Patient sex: M
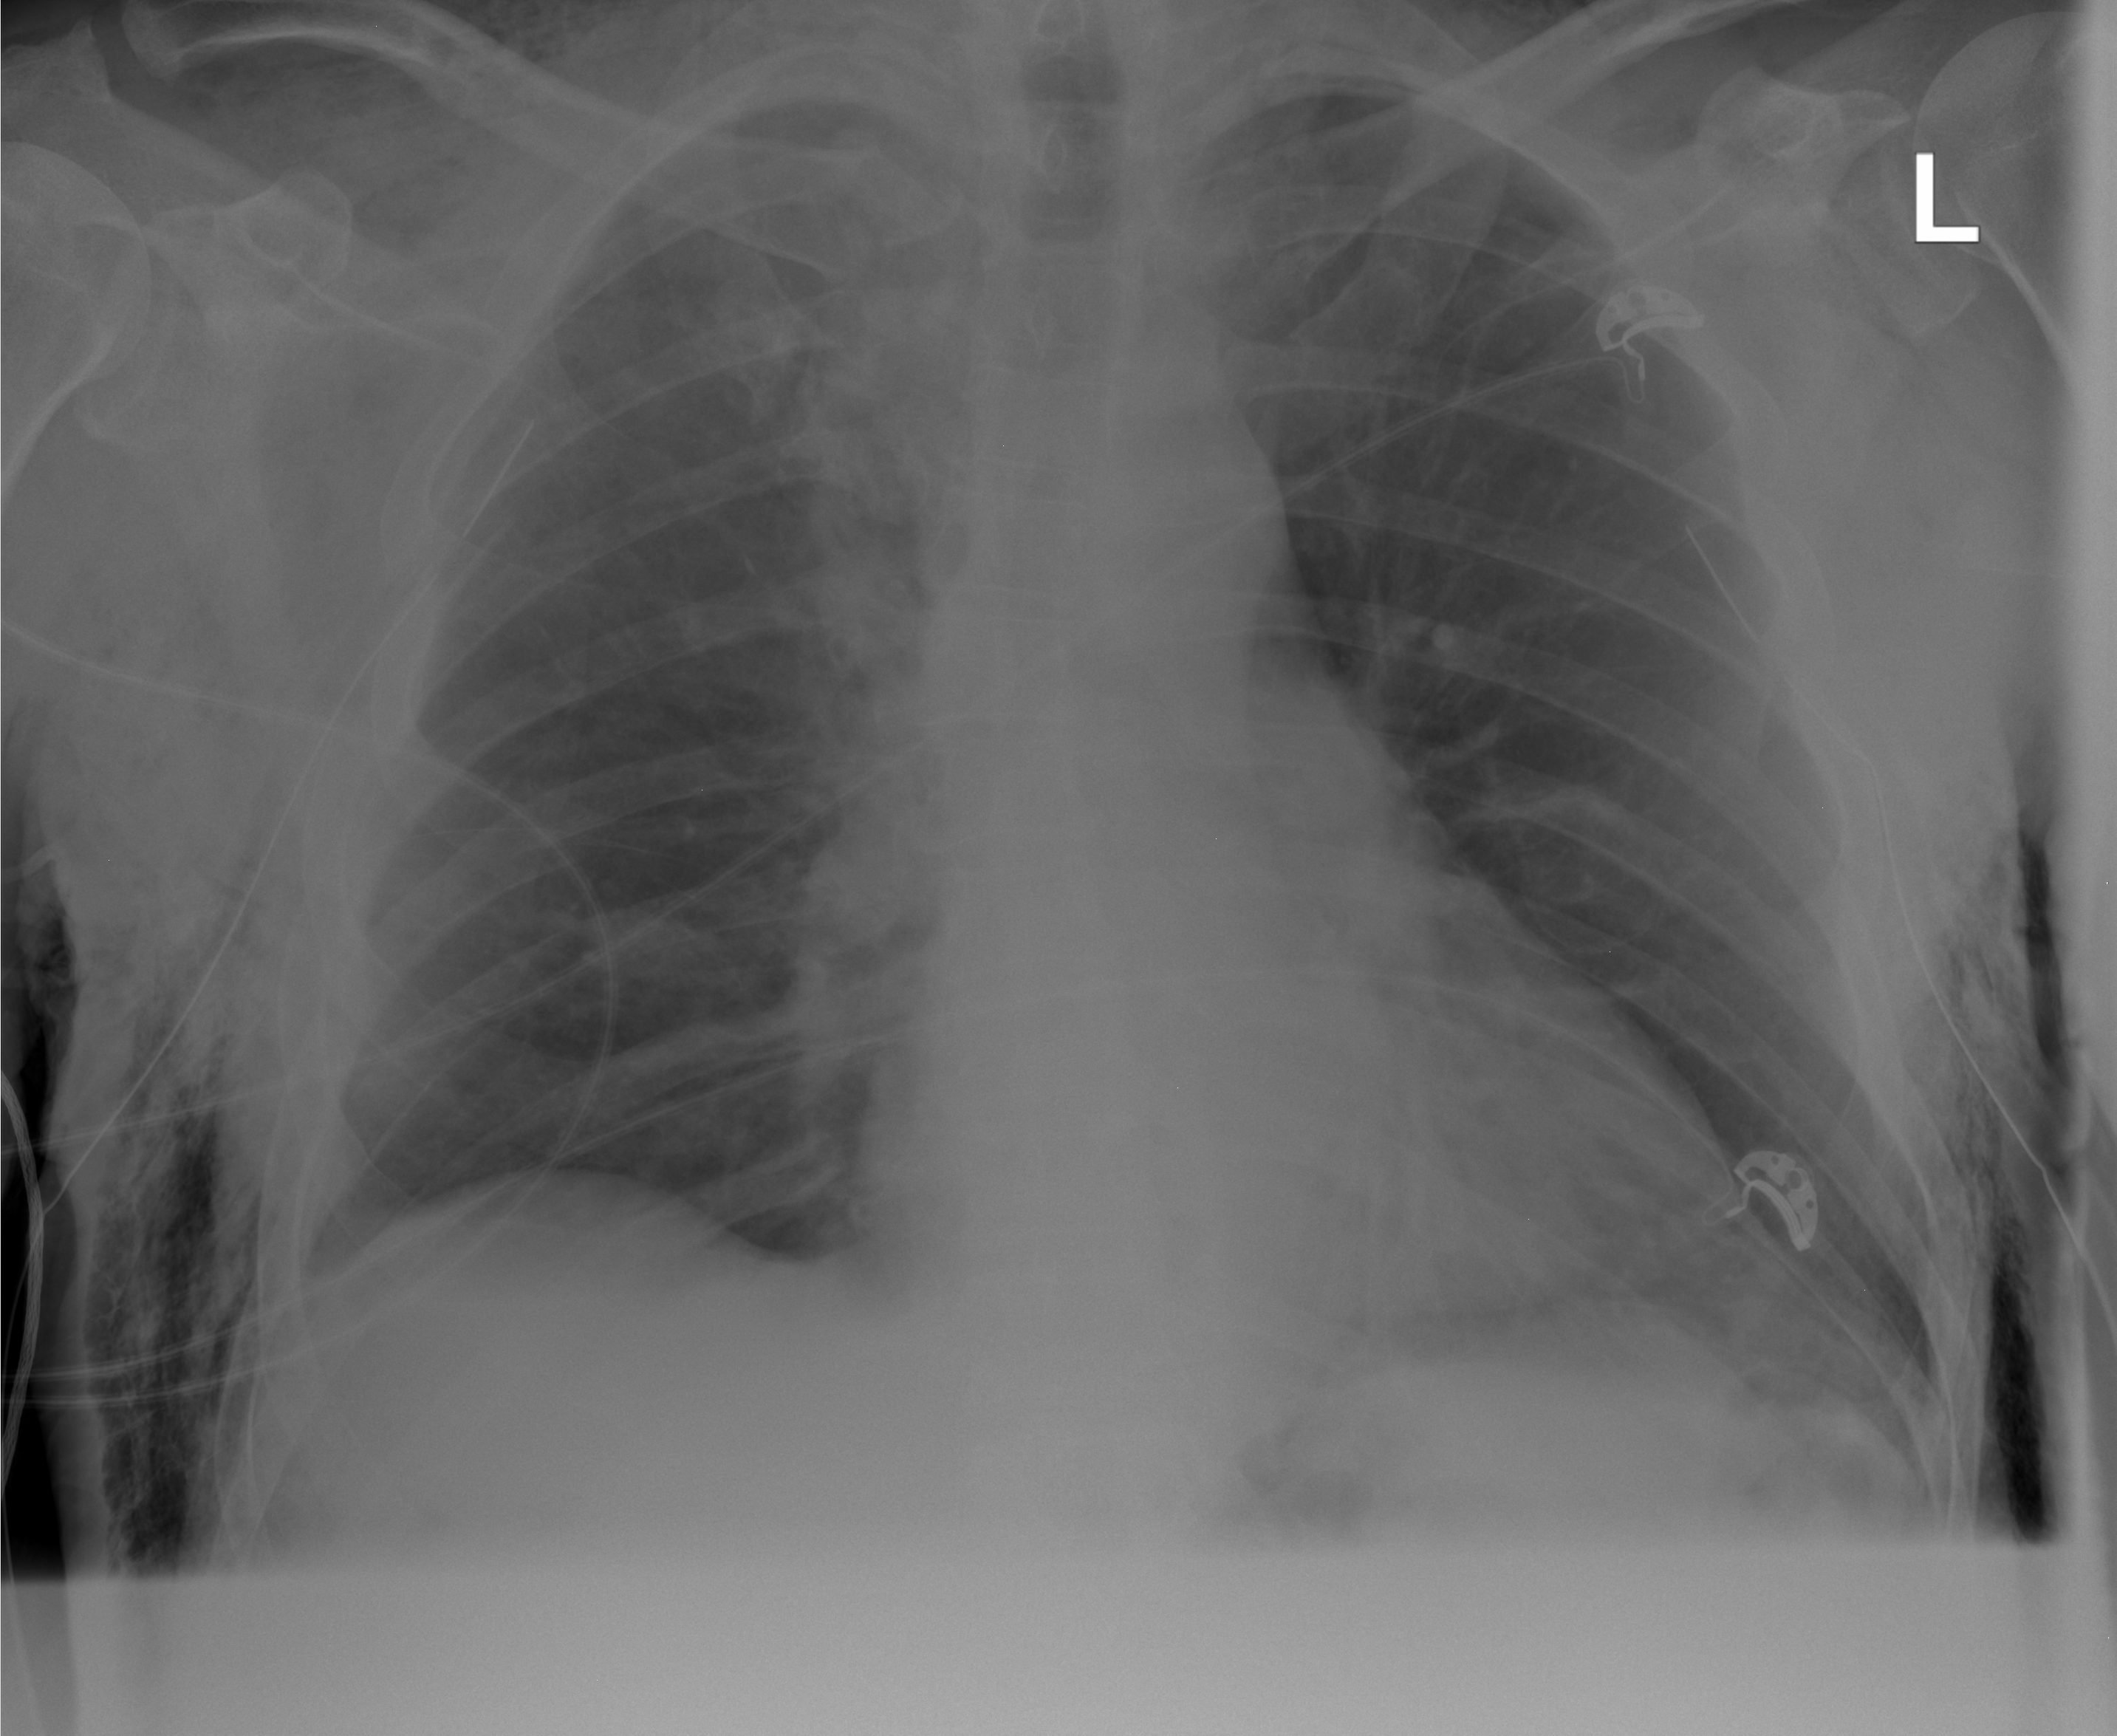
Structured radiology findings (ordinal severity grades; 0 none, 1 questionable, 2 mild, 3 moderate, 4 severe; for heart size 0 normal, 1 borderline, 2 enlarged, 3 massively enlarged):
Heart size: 1
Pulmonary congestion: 0
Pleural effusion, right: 1
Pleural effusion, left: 0
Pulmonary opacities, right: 2
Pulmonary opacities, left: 0
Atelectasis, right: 2
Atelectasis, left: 1